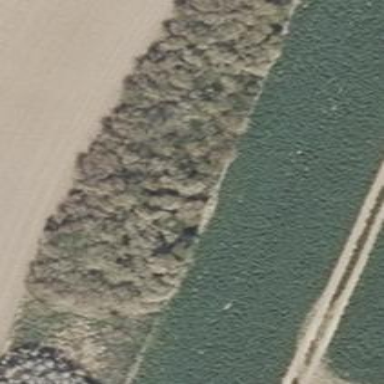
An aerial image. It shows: Patch of scrub vegetation.